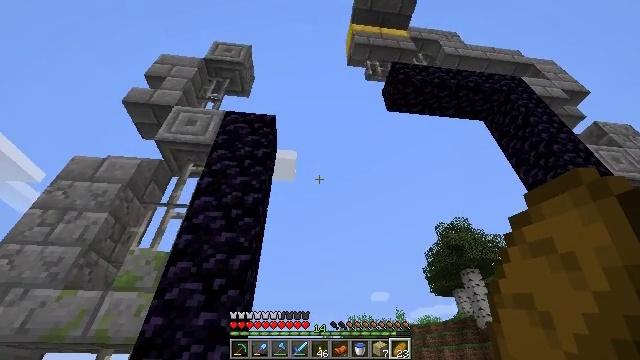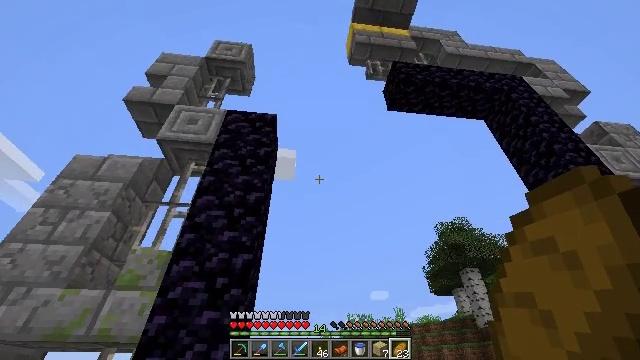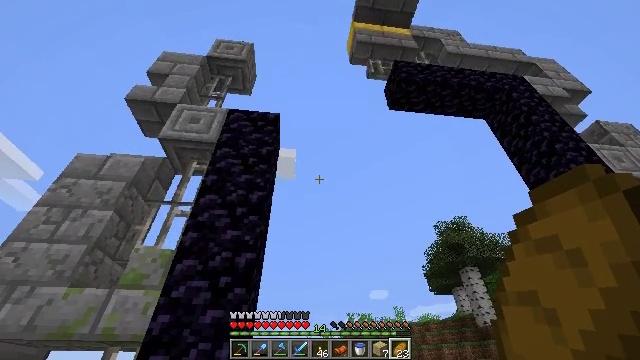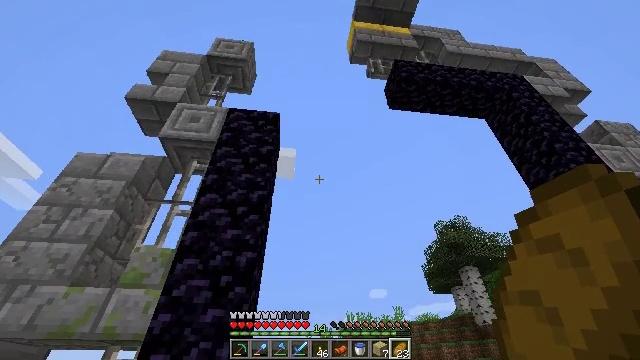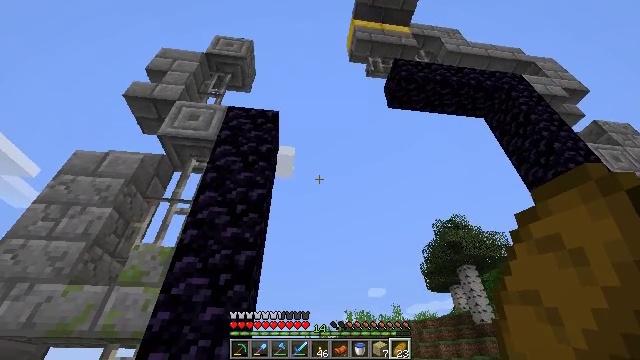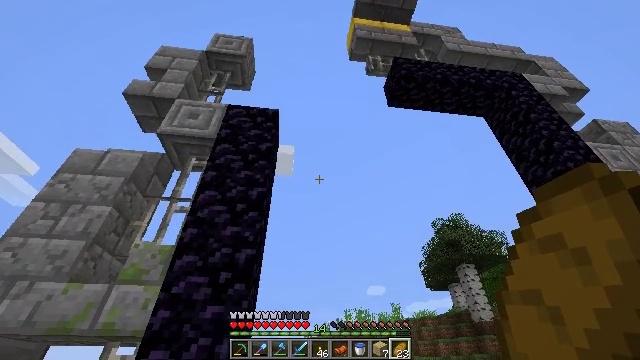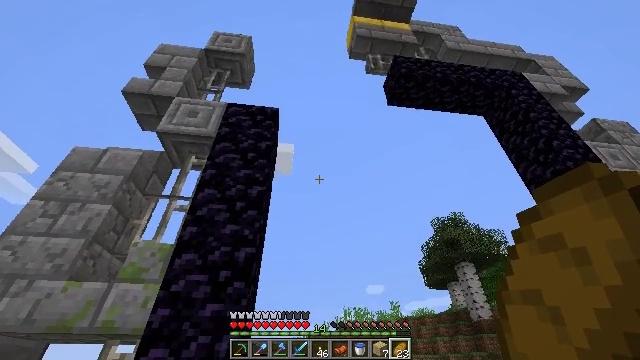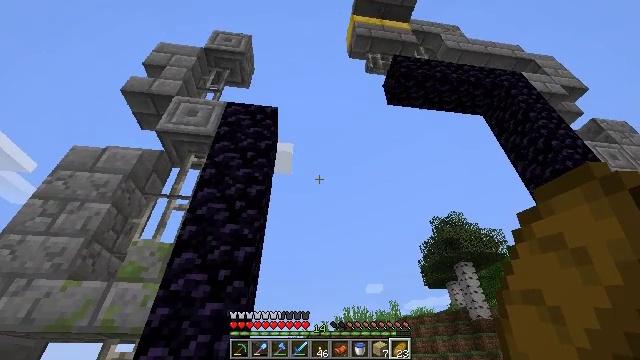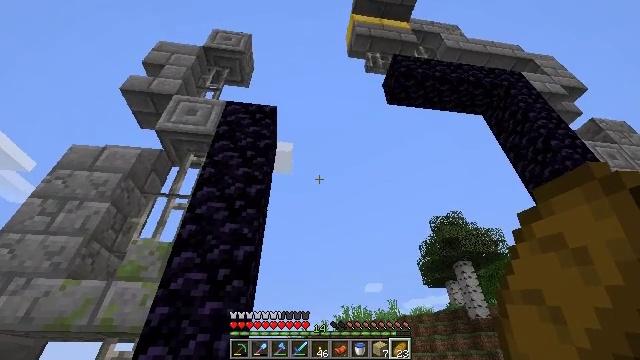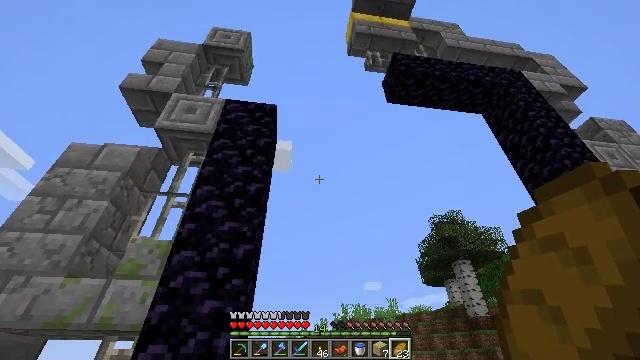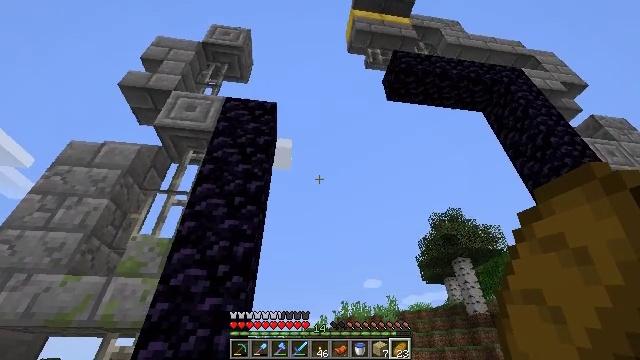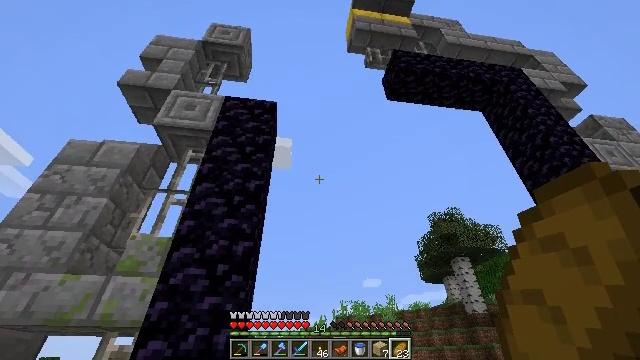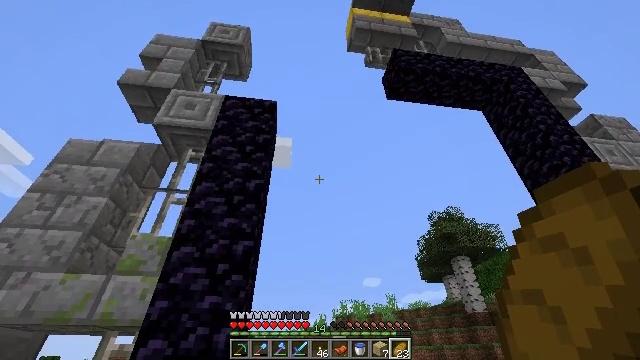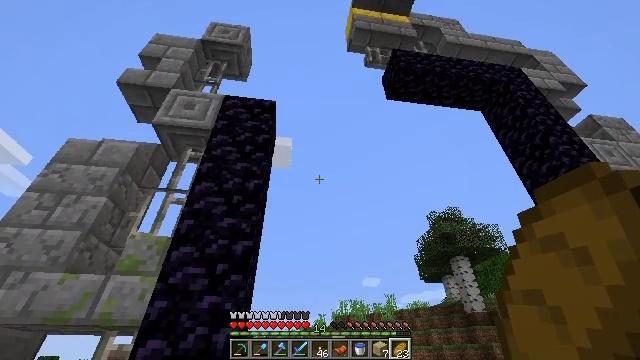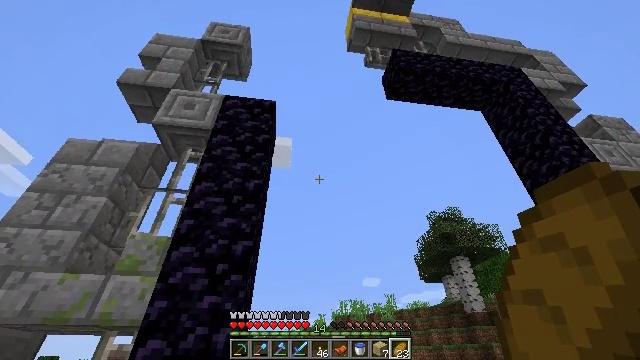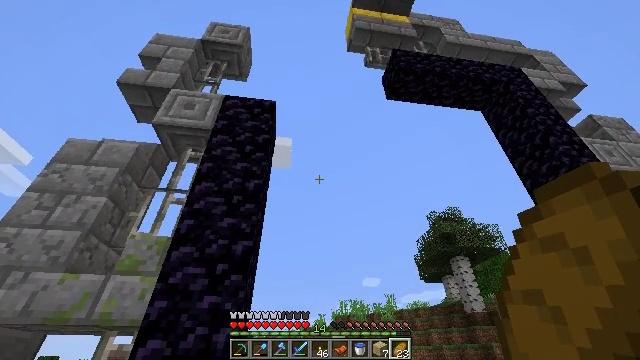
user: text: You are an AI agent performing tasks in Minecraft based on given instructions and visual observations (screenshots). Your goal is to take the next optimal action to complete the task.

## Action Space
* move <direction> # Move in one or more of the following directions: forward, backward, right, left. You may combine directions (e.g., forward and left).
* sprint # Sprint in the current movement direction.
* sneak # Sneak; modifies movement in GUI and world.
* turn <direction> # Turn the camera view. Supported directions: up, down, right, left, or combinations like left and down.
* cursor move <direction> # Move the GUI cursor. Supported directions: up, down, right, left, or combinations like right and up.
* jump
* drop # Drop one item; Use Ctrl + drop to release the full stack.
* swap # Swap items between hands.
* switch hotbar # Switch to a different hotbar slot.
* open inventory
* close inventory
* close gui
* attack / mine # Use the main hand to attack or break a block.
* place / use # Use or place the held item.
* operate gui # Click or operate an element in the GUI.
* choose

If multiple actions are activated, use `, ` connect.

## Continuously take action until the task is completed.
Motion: motion action
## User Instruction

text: Remove a snowball from the inventory.
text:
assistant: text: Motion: no_op
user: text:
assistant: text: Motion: no_op
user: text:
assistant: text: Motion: no_op
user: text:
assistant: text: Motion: no_op
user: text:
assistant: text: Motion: no_op
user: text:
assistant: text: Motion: no_op
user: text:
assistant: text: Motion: no_op
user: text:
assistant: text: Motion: no_op
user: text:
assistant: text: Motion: no_op
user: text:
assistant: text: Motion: no_op
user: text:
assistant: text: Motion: no_op
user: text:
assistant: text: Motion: no_op
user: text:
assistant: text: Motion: no_op
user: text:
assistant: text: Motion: no_op
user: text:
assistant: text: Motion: no_op
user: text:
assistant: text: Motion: no_op
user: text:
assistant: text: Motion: no_op
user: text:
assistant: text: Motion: no_op
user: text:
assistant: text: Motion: no_op
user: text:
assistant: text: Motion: no_op
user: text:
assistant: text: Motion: turn down
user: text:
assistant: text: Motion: turn right and down
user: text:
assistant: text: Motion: turn right and down
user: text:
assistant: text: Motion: turn right and down
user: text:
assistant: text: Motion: turn right and down
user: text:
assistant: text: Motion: turn right and down
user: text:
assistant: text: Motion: move forward, turn down
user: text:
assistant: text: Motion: move forward and move left, turn down
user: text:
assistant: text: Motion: move forward and move left, turn down
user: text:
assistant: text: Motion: move forward and move left